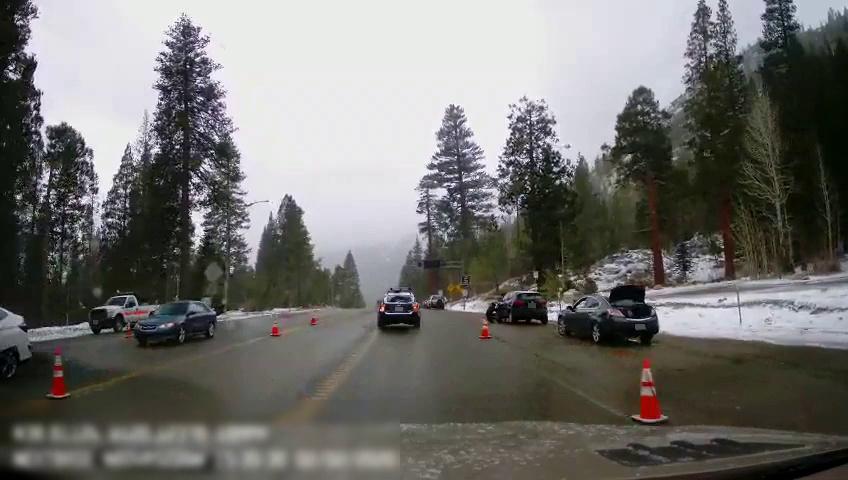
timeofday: Day
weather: Snowy
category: Drivable Space
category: Vehicles | SUV
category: Vehicles | SUV
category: Pedestrians
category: Vehicles | Car
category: Vehicles | Truck
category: Vehicles | Car
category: Vehicles | Car
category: Vehicles | SUV
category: Lanes | Current Lane
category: Lanes | Opposite Lane
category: Lanes | Current Lane
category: Traffic | Signs
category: Traffic | Signs